Question: I'm trying to implement a table view with scrollable horizontal items (with unknown number of items) like the illustration below:

The UI should behave like so:
1. At the init state the table cell shows a label and some text and the circle item pops out of the right side
2. If the users swipes from right to left, the label and text fades out and the horizontal list (inside the cell) takes it's place
---
I thought about using TableView and 'dequeueReusableCellWithIdentifier' and creating a prototype cell, but then I need to remember the list horizontal position and init the cell properly on 'cellForRowAtIndexPath' and that will probably affect performance.
What layout would you use in order to achieve this goal, any input / tutorial would be appreciated
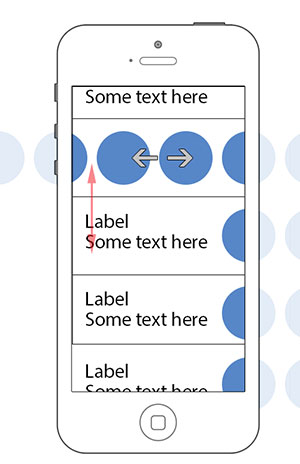
Answer: Use a 'UITableView' and add a 'UICollectionView' to your reusable tableView cell. 'UICollectionView' works similar to 'UITableView' in that the "items" (like cells) are reusable and instantiated only when they will appear on screen. I did a quick google search for tutorials and found <URL>. Check that out and a few other StackOverflow questions regarding design and you should be golden.